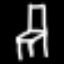
Label: chair